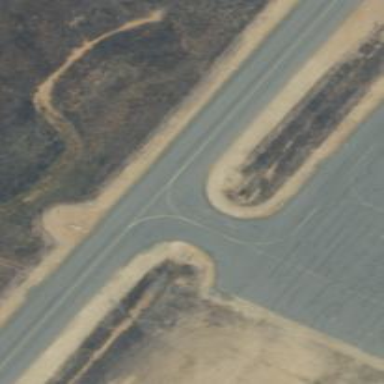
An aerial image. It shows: View of taxiway at the airport.